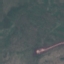
Land use / land cover class: HerbaceousVegetation